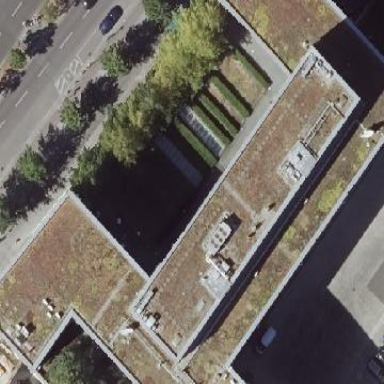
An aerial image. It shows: Residential building.